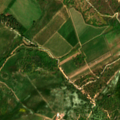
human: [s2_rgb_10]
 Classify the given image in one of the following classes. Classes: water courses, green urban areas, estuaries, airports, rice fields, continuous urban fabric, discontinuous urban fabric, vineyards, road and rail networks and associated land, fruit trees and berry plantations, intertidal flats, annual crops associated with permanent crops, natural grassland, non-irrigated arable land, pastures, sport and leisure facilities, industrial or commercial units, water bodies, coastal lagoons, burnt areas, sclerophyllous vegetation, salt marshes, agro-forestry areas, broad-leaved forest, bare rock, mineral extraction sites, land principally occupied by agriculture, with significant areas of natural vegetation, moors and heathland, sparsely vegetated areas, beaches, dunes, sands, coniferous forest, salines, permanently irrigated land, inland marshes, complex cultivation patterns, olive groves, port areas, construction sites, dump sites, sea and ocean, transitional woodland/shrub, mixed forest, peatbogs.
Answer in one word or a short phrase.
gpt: continuous urban fabric